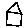
Label: house